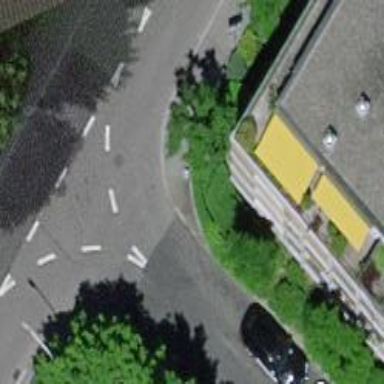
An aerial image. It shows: Kerb serving as barrier.